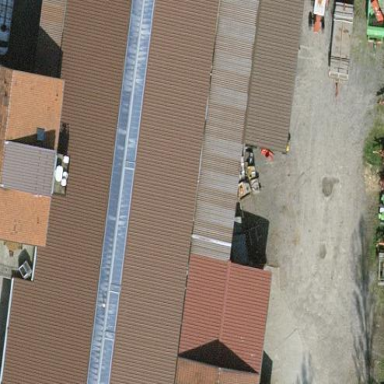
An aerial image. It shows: Building that houses car repair shop.